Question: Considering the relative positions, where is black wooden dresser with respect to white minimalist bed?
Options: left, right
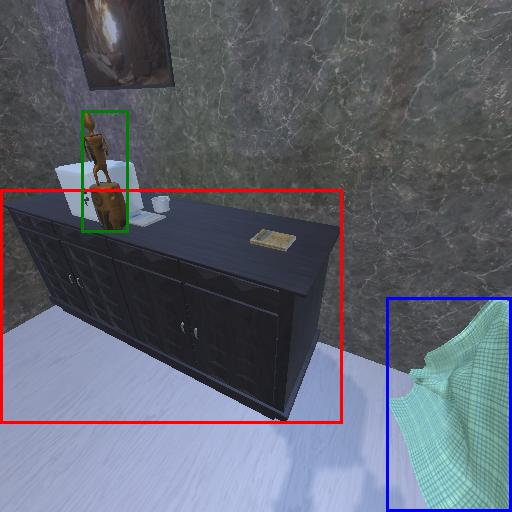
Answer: left